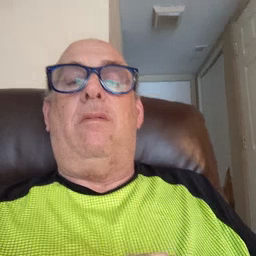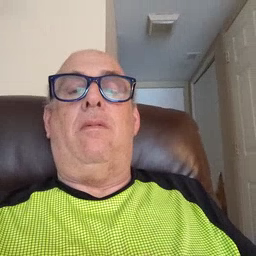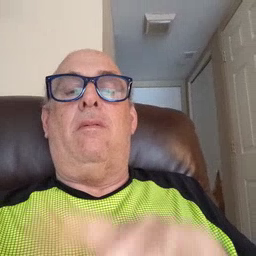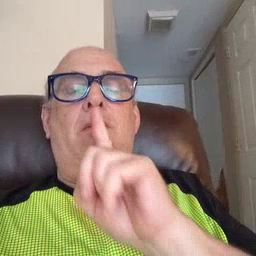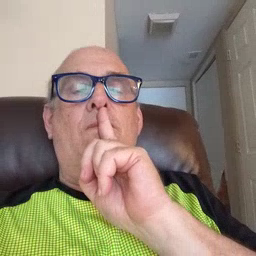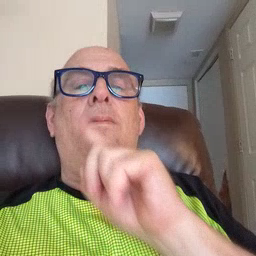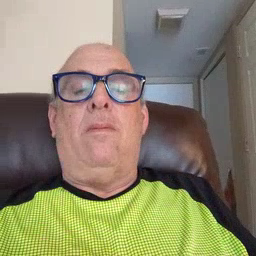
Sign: shhh